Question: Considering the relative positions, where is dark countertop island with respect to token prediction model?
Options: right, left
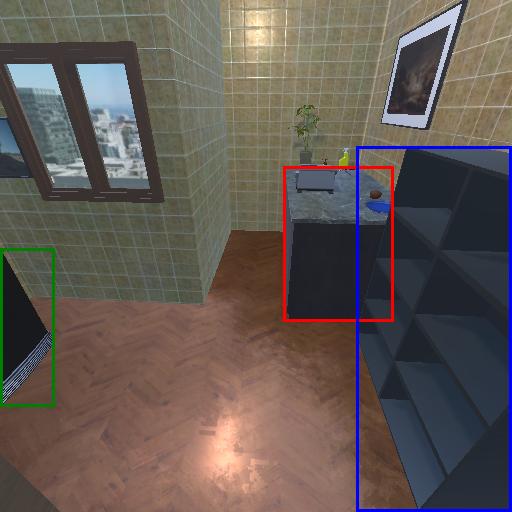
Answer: right